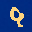
Label: 9